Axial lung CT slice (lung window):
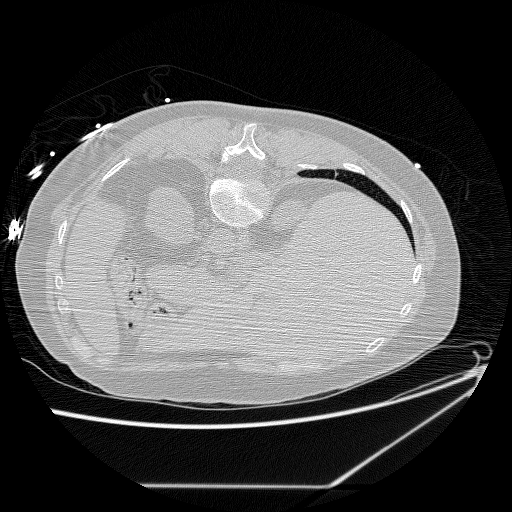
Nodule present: no